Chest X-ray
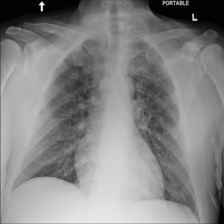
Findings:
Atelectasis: negative
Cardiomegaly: negative
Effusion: negative
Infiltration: negative
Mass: negative
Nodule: negative
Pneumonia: positive
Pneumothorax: negative
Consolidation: negative
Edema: negative
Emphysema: negative
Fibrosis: negative
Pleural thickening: negative
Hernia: negative